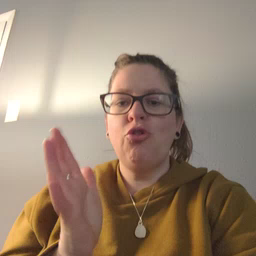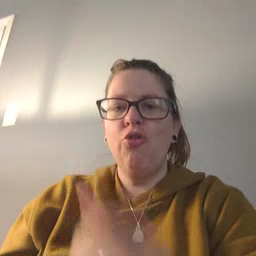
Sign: talk